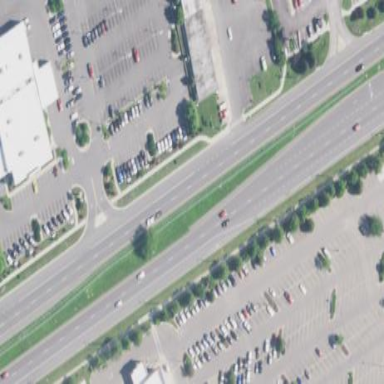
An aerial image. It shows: Traffic island covered in grass.